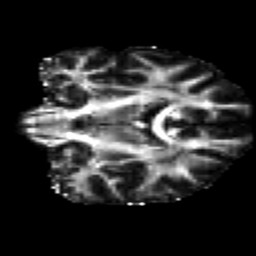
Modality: FA
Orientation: coronal
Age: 18
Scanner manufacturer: siemens
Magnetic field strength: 3 T
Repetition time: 2.2 s
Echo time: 0.084 s